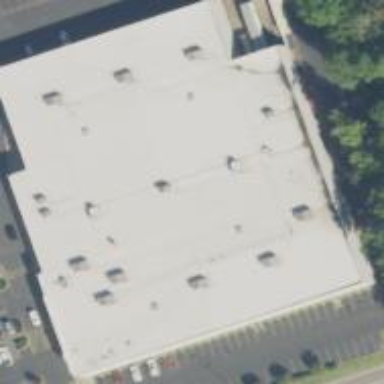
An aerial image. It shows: Retail building with flat roof. It is department store.